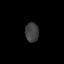
Tissue: lung
Cell type: Others
Senescence score: 0.2212
Nuclear area (px): 257
Mean DAPI intensity: 62.331